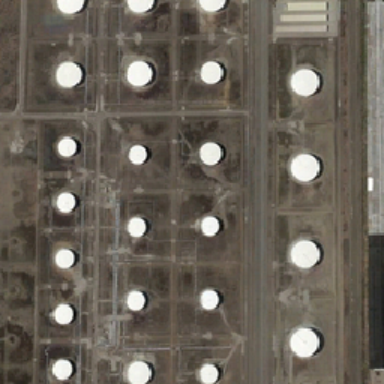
Many white trays are arranged in four rows .